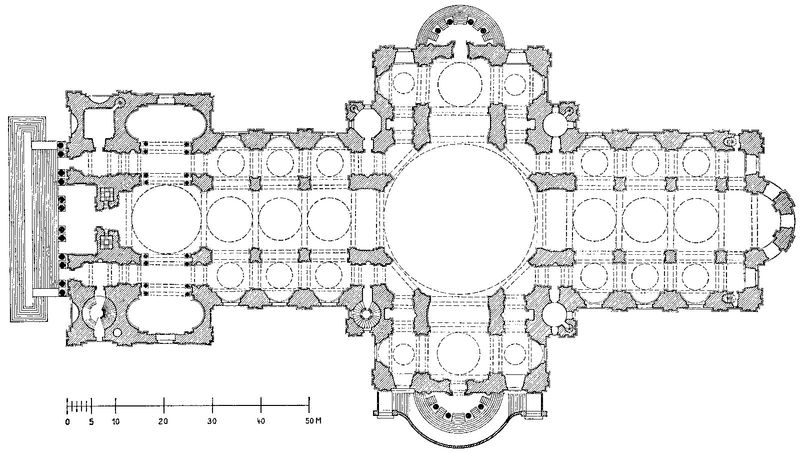
Titel: St. Paul´s Cathedral
Künstler: Christopher Wren
Standort: London, St. Paul (EU - GB)
Schlagwörter: zeichnung, architektur, kirche, schiffe, kuppel, treppe, gewölbe, türme, schraffiert, altar, kathedrale, langhaus, mittelschiff, seitenschiff, chor, sakralbau, basilika, grundriss, massstab, seitenschiffe, vierung, querschiff, westwerk, drei schiffe, egrundriss, querschieff